Interaction volume radius: 10 \u00c5
Interaction volume height: 15 \u00c5
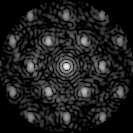
Disorder parameter: 0.4148